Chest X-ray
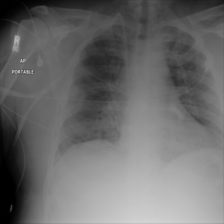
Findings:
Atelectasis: negative
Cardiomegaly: negative
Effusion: negative
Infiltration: negative
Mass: negative
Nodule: negative
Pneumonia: negative
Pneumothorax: negative
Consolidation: negative
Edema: negative
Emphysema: negative
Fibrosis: negative
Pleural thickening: negative
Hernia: negative